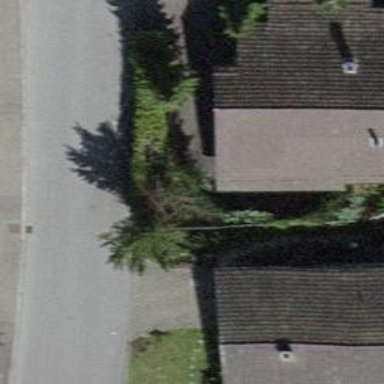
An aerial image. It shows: Hedge barrier.